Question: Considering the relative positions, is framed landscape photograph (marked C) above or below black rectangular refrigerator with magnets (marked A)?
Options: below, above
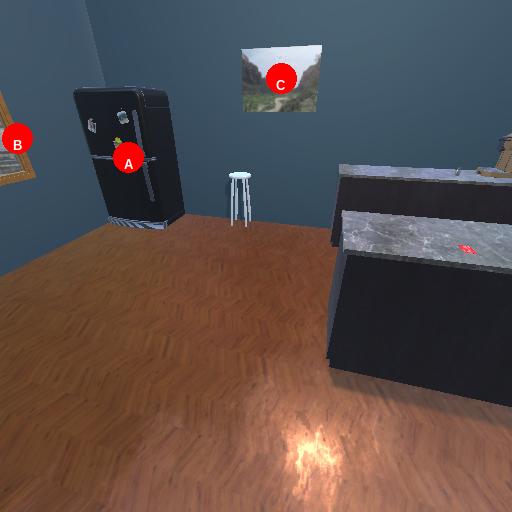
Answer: below